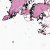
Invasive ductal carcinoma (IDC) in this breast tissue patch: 0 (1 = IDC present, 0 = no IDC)